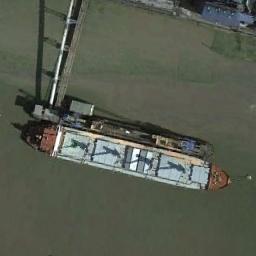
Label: ship